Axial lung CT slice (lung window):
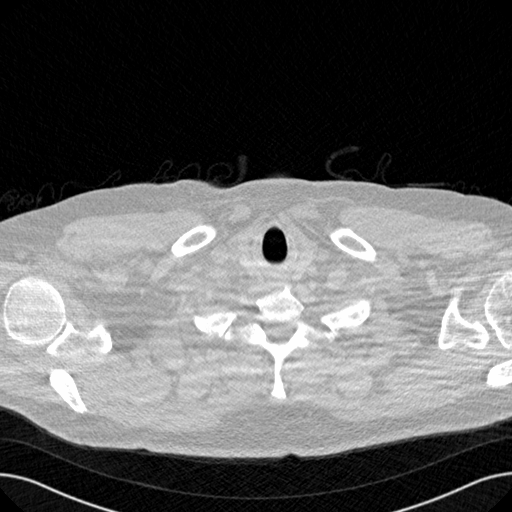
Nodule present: no